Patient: sex M, age 47
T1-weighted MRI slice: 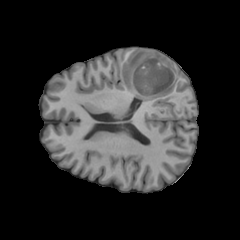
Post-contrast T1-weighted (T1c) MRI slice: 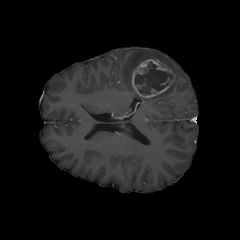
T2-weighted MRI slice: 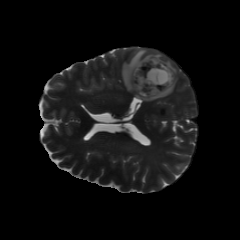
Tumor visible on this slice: yes
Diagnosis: Glioblastoma, IDH-wildtype
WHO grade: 4